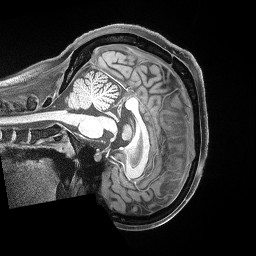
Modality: T1w
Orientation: sagittal
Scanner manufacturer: siemens
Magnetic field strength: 3 T
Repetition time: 2.53 s
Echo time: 0.00169 s